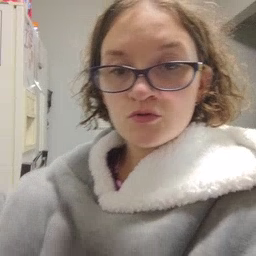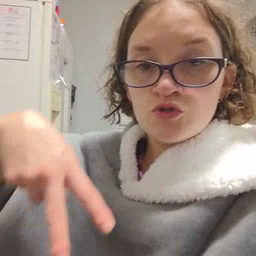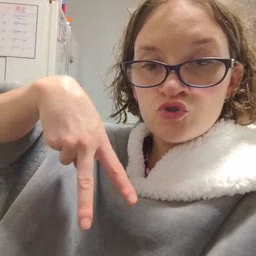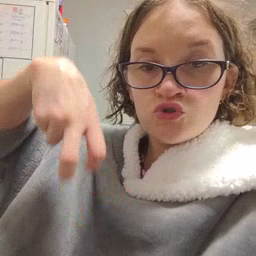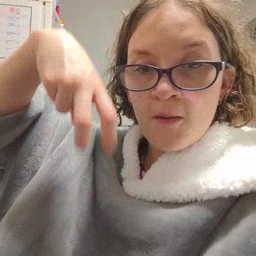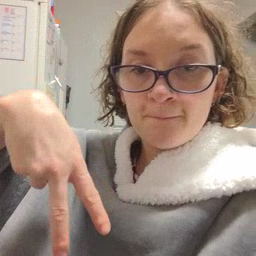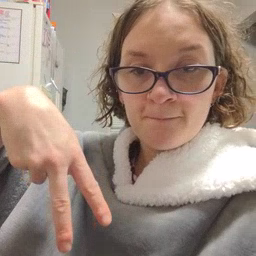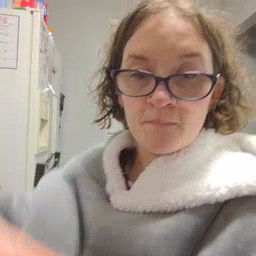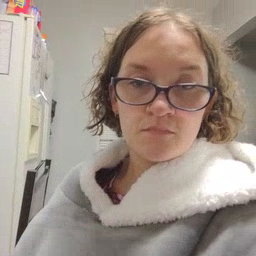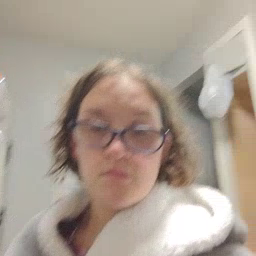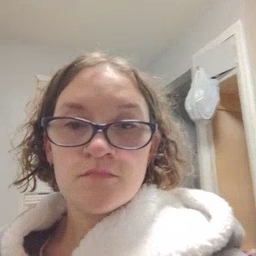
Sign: jump